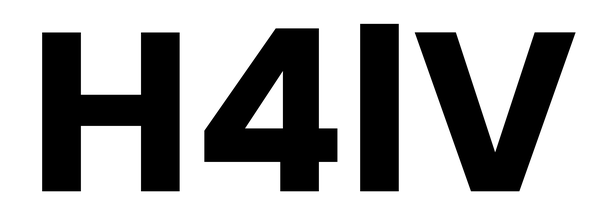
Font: Poppins-Bold